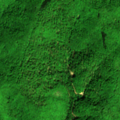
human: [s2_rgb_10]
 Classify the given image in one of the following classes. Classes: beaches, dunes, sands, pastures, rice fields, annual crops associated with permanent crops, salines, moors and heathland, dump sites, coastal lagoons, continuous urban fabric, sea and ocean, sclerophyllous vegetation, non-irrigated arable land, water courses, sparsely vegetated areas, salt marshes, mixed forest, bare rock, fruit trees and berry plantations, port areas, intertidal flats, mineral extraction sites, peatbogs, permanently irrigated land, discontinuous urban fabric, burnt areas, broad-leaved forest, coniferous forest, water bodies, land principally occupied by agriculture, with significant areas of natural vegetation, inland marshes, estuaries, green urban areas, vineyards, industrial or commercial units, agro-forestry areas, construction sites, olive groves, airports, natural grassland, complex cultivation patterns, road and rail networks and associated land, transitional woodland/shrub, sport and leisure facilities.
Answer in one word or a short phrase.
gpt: broad-leaved forest